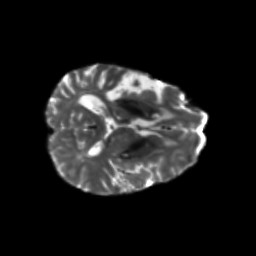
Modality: T2w
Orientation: axial
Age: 46
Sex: male
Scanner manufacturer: siemens
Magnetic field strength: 3 T
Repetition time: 5.47 s
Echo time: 0.0854 s